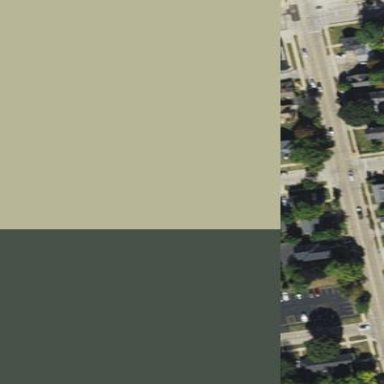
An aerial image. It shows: Sidewalk.